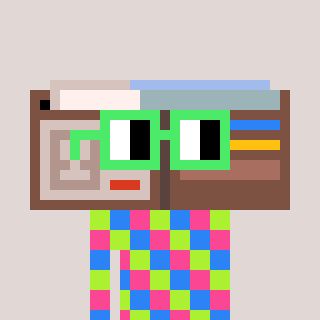
a pixel art character with square light green glasses, a wallet-shaped head and a bluegrey-colored body on a warm background